Aerial crown-view tile of a tropical tree (Barro Colorado Island, Panama), acquired 20240611:
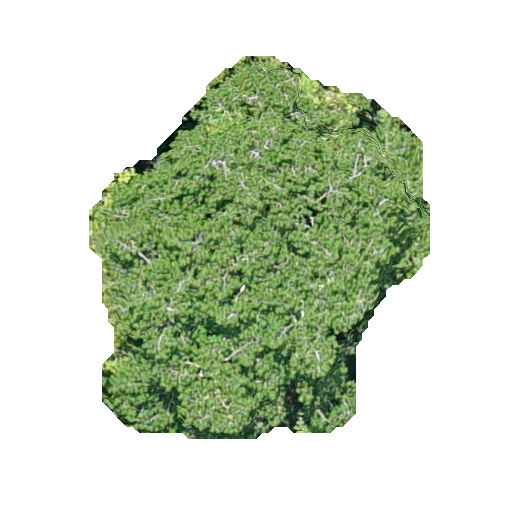
Species: Quararibea asterolepis
GBIF accepted scientific name: Quararibea asterolepis
Crown area: 148.653 m²